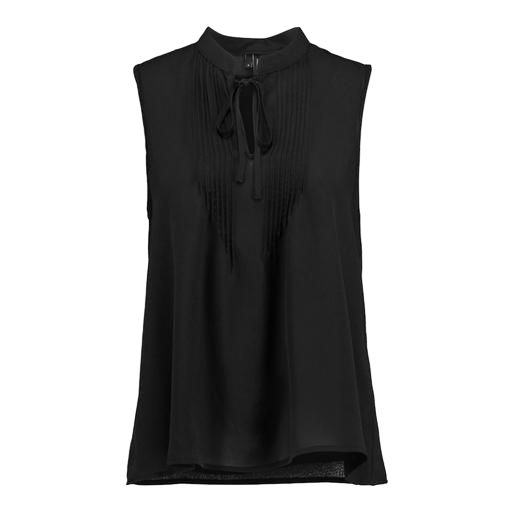
black tie-front pleated tank, black romy pleat-front top, black sleeveless tie neck tank, white background